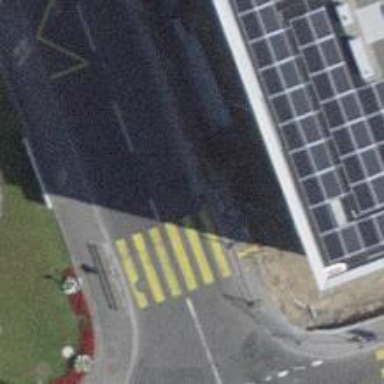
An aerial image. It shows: Kerb serving as barrier.